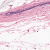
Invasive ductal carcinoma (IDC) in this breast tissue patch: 0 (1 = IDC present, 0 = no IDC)